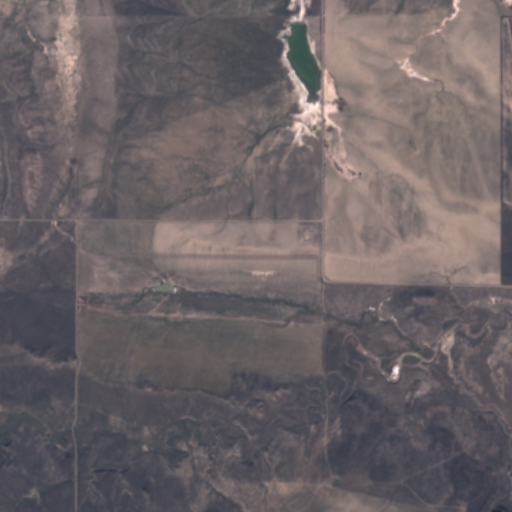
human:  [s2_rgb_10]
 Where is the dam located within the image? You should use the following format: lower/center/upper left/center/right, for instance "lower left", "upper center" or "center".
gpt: The dam is located in the upper center of the image.
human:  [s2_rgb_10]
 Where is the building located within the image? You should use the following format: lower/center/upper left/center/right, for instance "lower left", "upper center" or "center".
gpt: The building is located in the center left of the image.
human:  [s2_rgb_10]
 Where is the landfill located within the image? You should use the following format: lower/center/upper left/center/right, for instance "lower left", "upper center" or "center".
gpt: There is no landfill in the image.